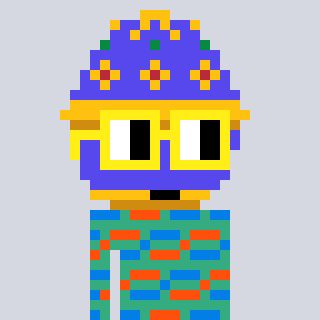
a pixel art character with square yellow glasses, a faberge-shaped head and a teal-colored body on a cool background